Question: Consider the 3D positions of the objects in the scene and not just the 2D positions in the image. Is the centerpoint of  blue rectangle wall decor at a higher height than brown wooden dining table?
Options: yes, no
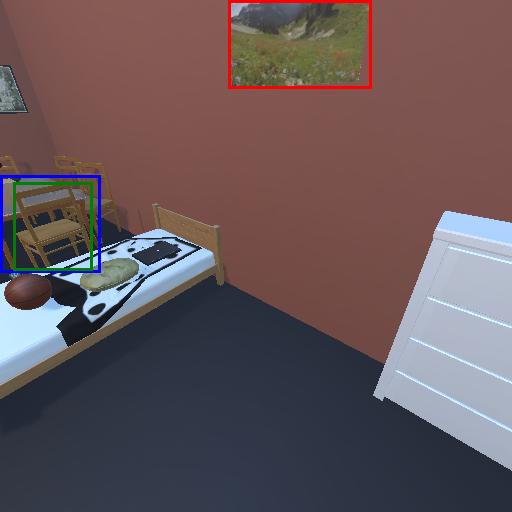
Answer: yes